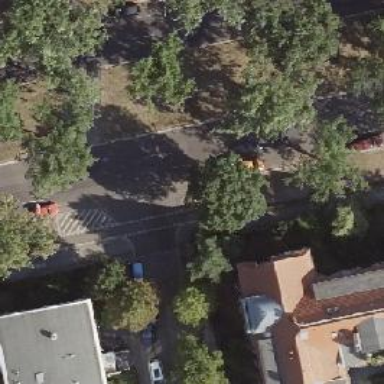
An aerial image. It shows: Unmarked crossing on the road.